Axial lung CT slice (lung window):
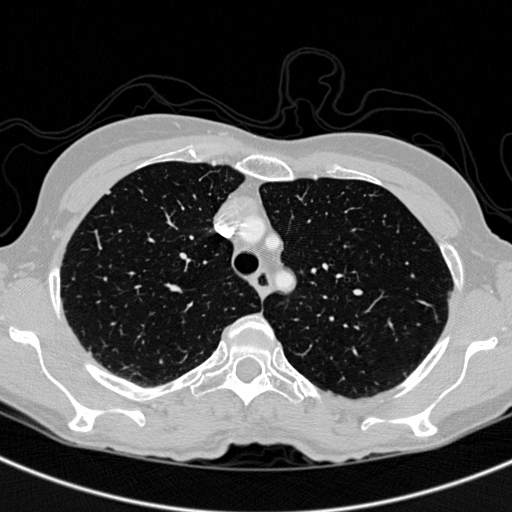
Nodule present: no